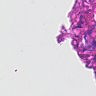
Metastatic tissue present: no